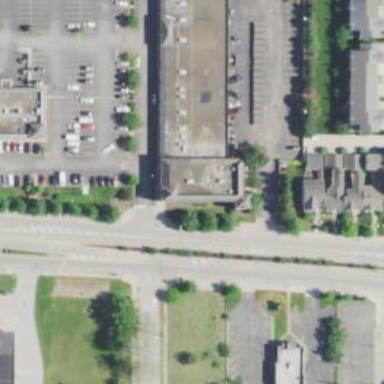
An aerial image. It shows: Veterinary facility.